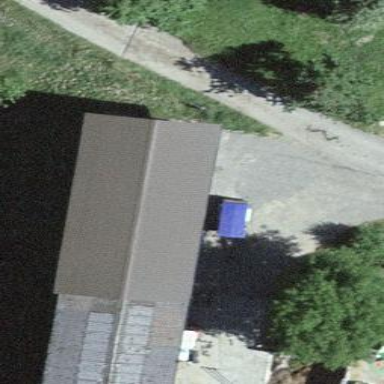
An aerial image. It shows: Shed building.